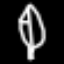
Label: leaf